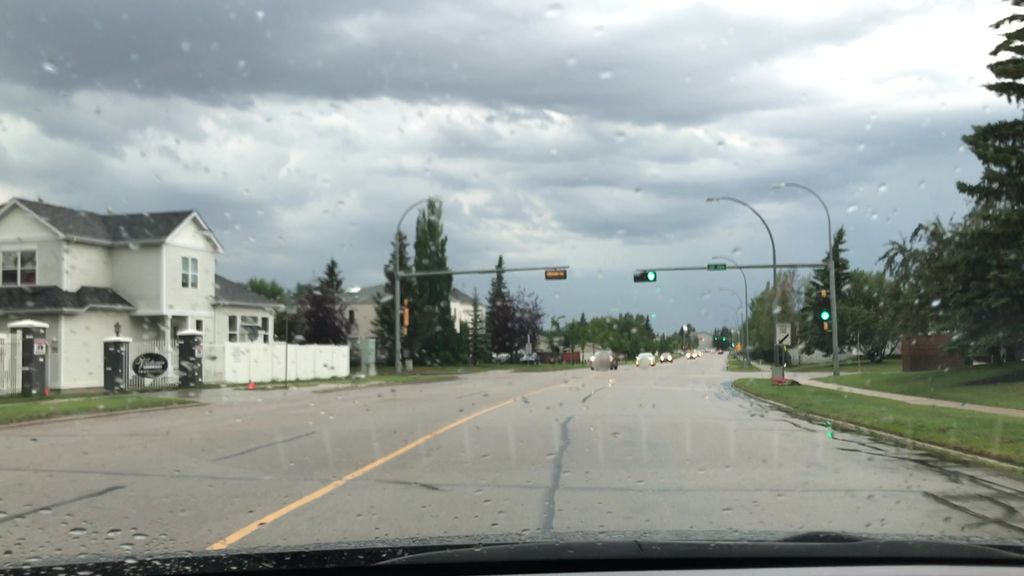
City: edmonton